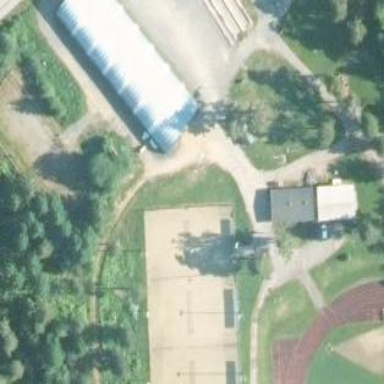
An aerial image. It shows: Paved tennis court on the pitch.